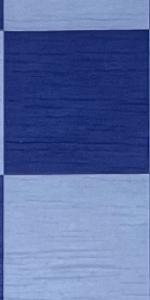
Label: Empty